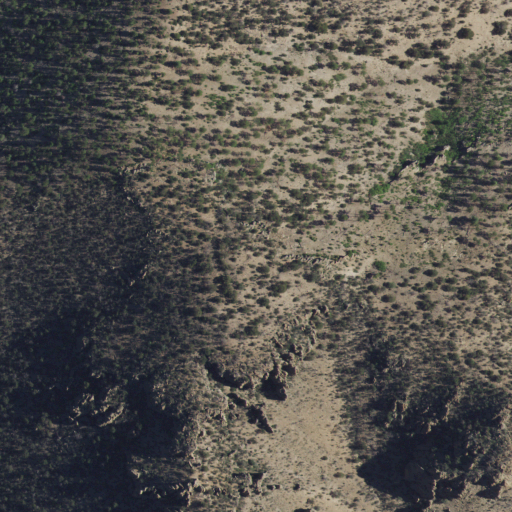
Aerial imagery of mountain in New Mexico named Cave Peaks containing evergreen forest, shrub, and grassland